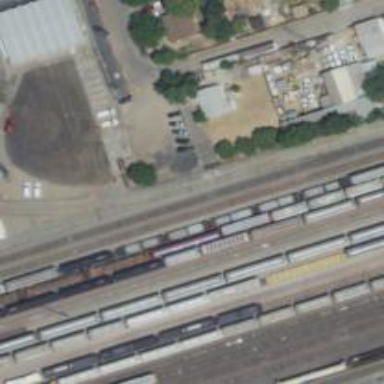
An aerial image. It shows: Railway siding for service.